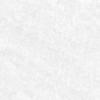
Label: no_change